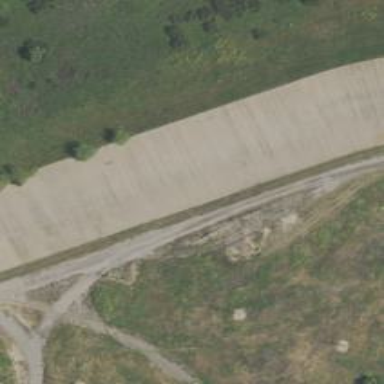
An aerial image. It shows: Track road with embankment.